Field crop: maize
Growth stage: 1
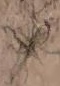
Species: salsola